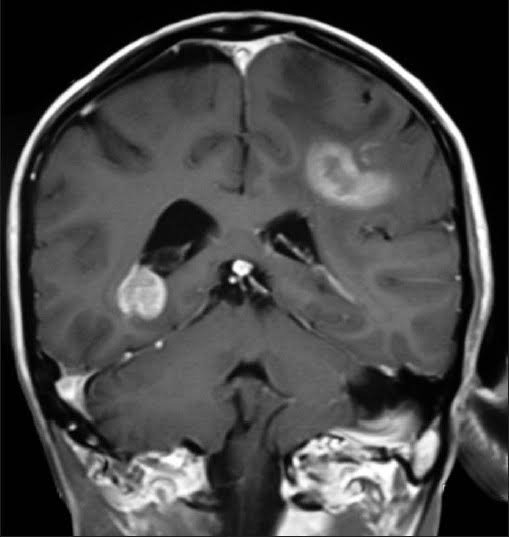
Label: glioma